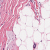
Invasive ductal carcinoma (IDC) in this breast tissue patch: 0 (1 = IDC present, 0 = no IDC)